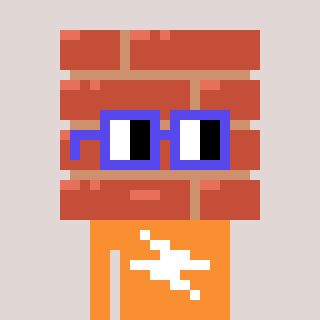
a pixel art character with square blue glasses, a wall-shaped head and a orange-colored body on a warm background